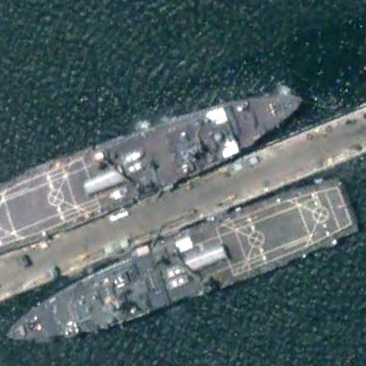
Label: combat